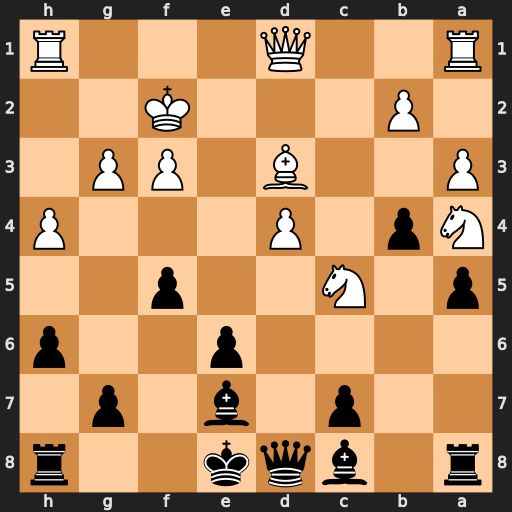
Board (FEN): r1bqk2r/2p1b1p1/4p2p/p1N2p2/Np1P3P/P2B1PP1/1P3K2/R2Q3R
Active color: b
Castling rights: kq
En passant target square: -
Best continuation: Qxd4+ Kg2 Bxc5 Nxc5 Qxc5